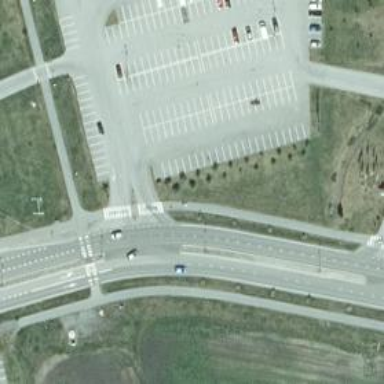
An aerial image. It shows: Marked asphalt cycleway with crossing island.